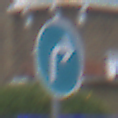
Verkehrszeichen: VorgeschriebeneFahrtrichtungRechts
Umgebung: Outdoor, Urban
Tageszeit: MorningAfternoon
Wetter: Overcast
Licht: Natural
Jahreszeit: NotSpecified
Kontrast: LowContrast